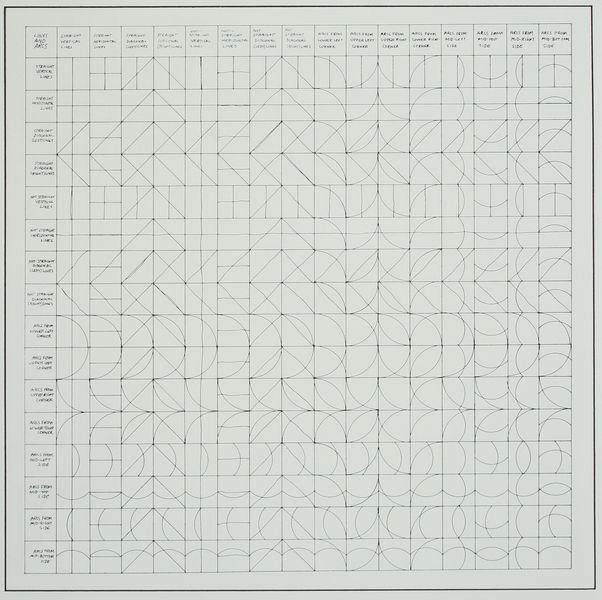
Titel: Lines and Arcs
Künstler: Sol Lewitt
Standort: Amsterdam
Institution: Stedelijk Museum
Schlagwörter: karo, muster, blatt, kreis, schrift, papier, bogen, formen, linien, striche, bögen, segment, karos, kreuz, rechteck, linie, form, text, buchstaben, kreise, quer, halbkreis, segmentbogen, quadrate, geometrisch, kreuze, diagonale, diagonalen, plan, sol, geometrie, kästchen, lewitt, raster, längs, tabelle, winkel, halbkreise, ellipsen, ellipse, unlösbar